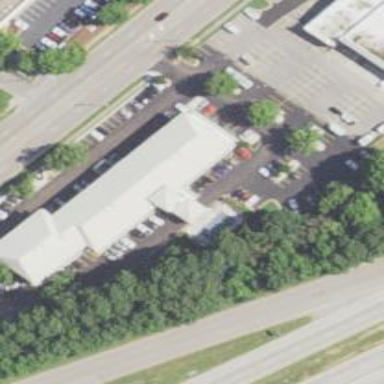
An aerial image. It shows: Commercial building used as motel.